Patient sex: F
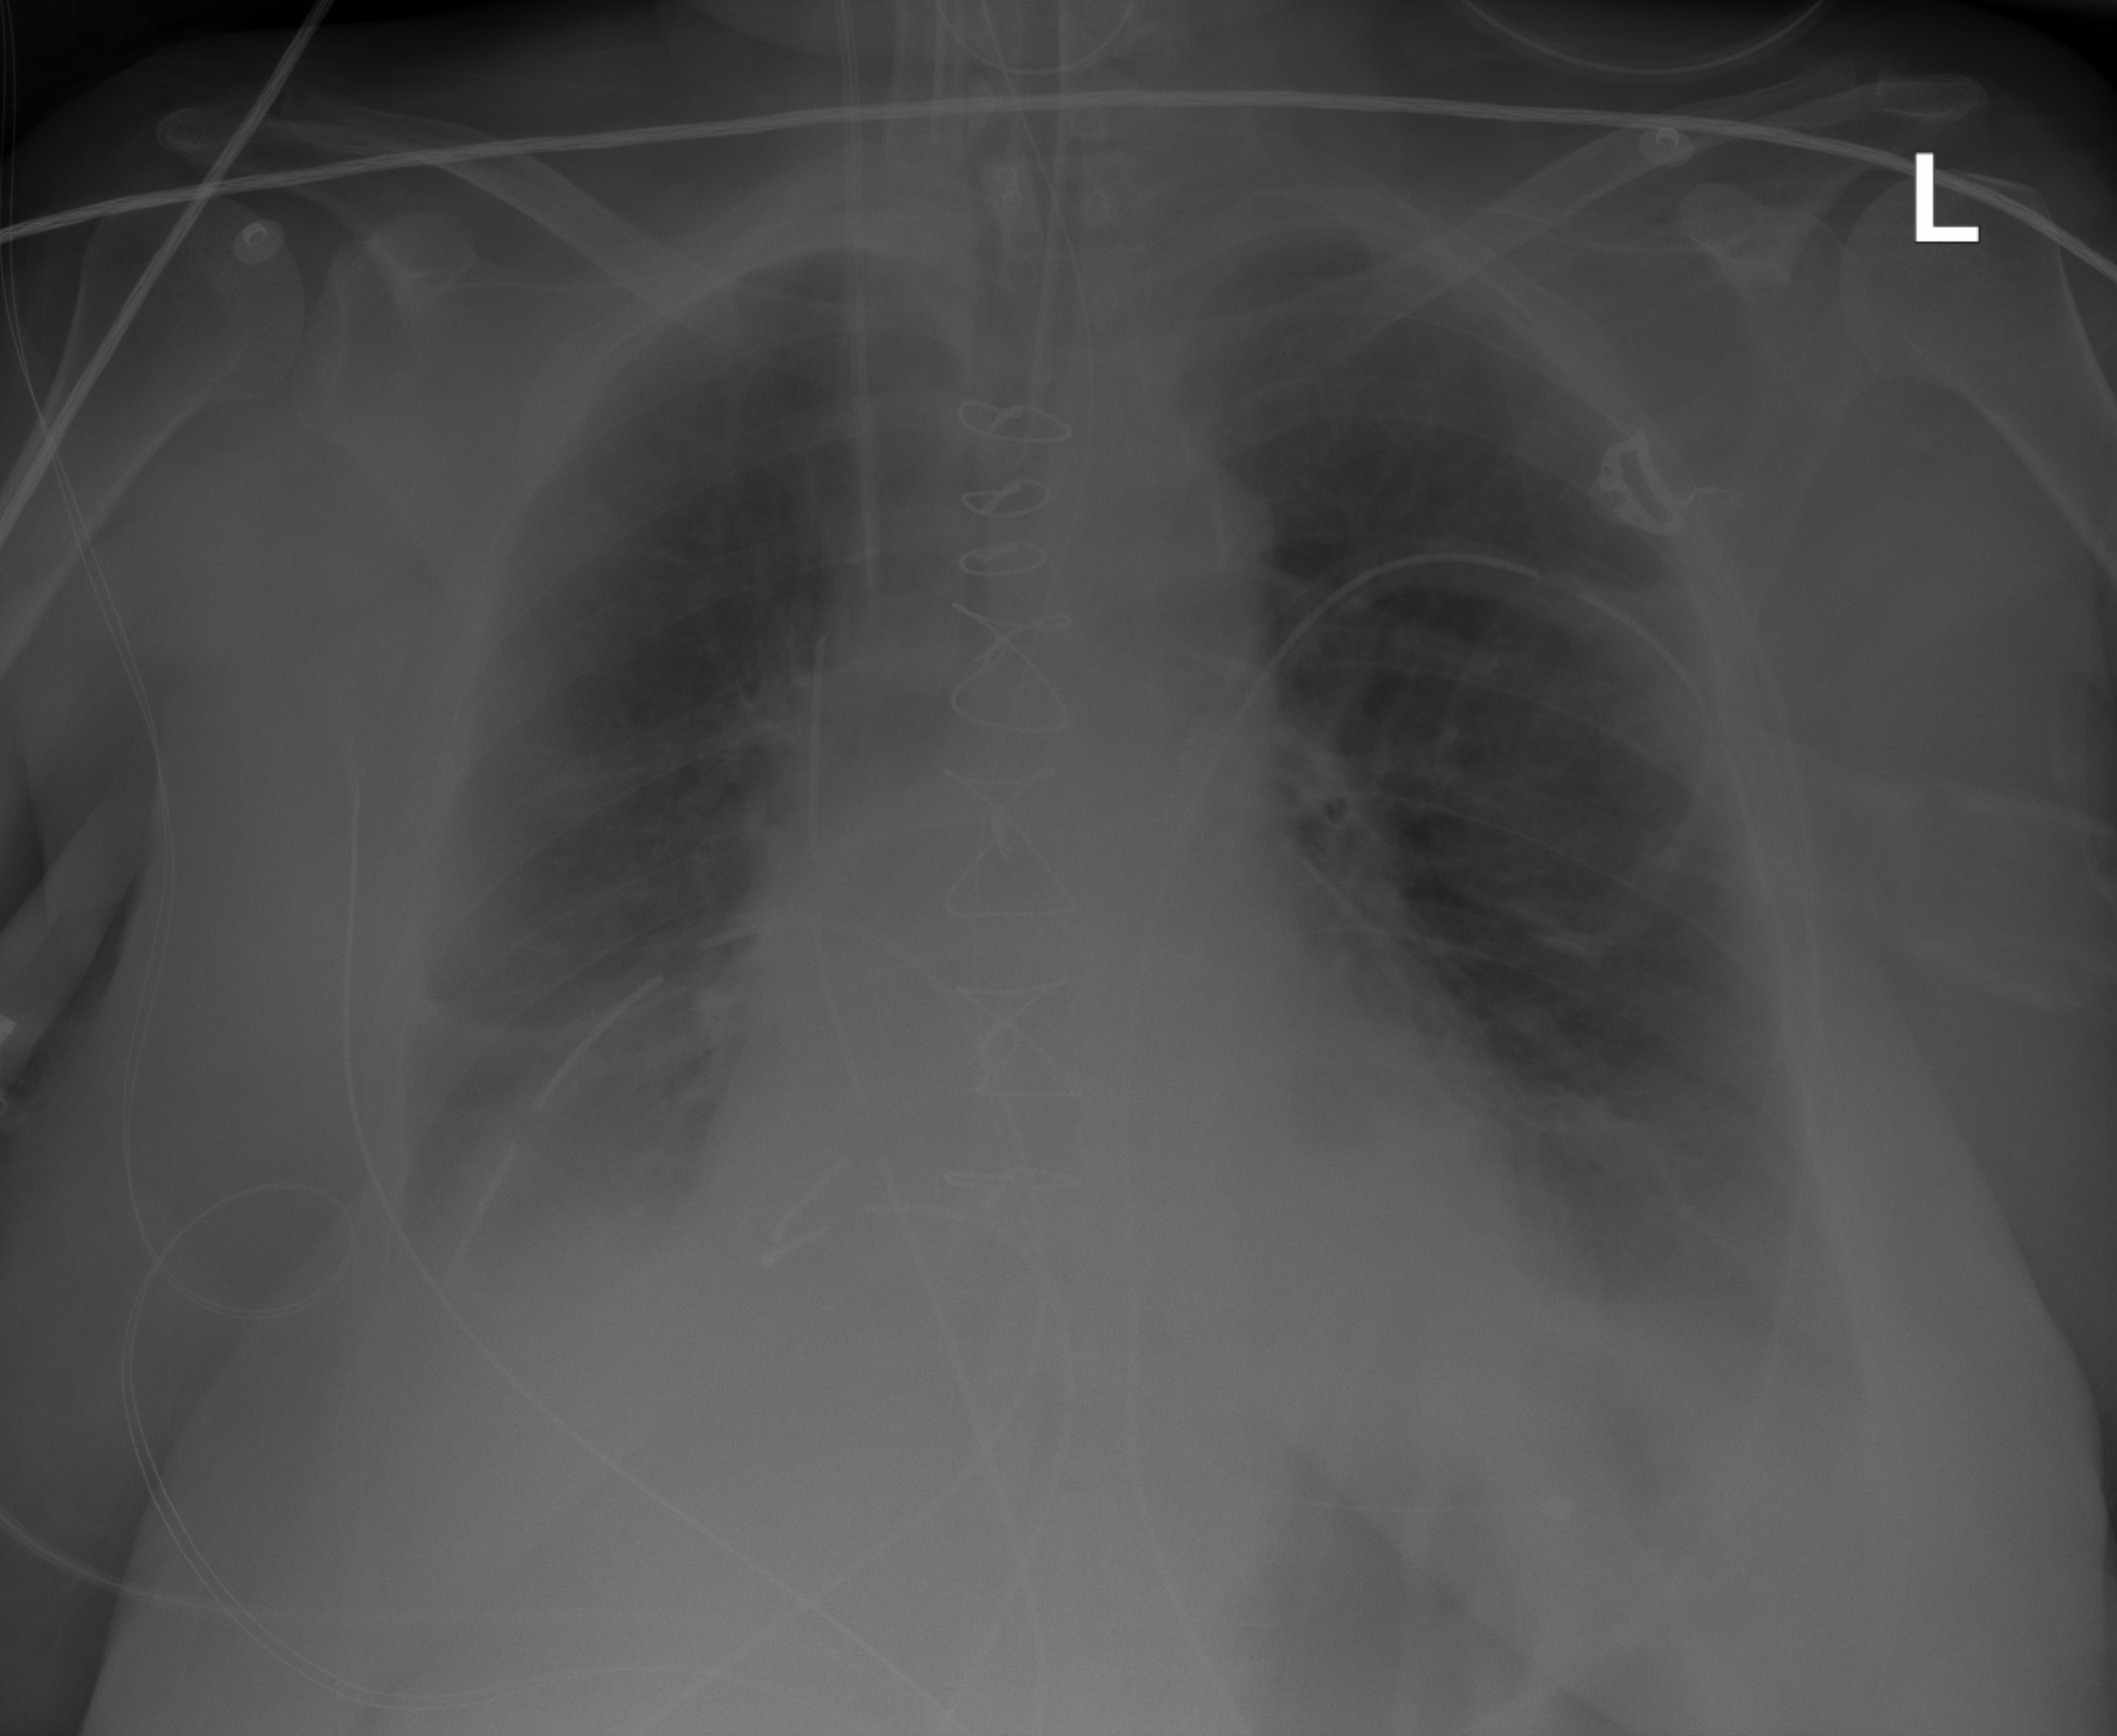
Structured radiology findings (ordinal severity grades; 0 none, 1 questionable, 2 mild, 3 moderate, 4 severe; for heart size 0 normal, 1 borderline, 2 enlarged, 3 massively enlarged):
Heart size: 1
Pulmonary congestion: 0
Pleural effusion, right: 2
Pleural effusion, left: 2
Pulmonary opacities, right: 0
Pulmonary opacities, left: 0
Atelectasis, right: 2
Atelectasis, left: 2